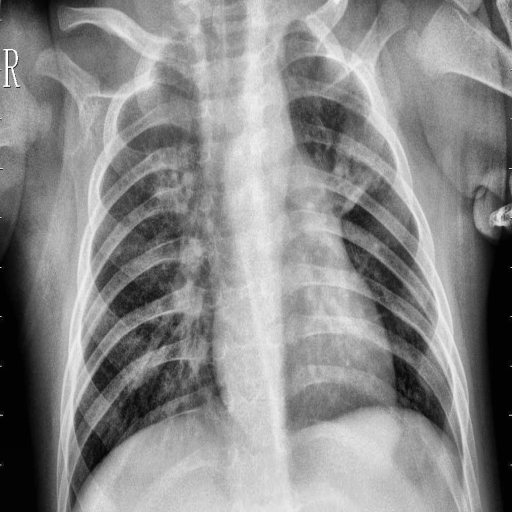
Finding: PNEUMONIA